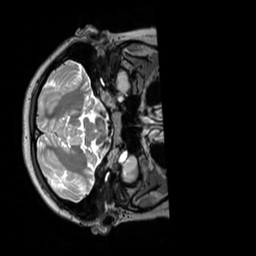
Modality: T2w
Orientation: axial
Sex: female
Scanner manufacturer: siemens
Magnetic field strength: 3 T
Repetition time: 3.2 s
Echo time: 0.409 s